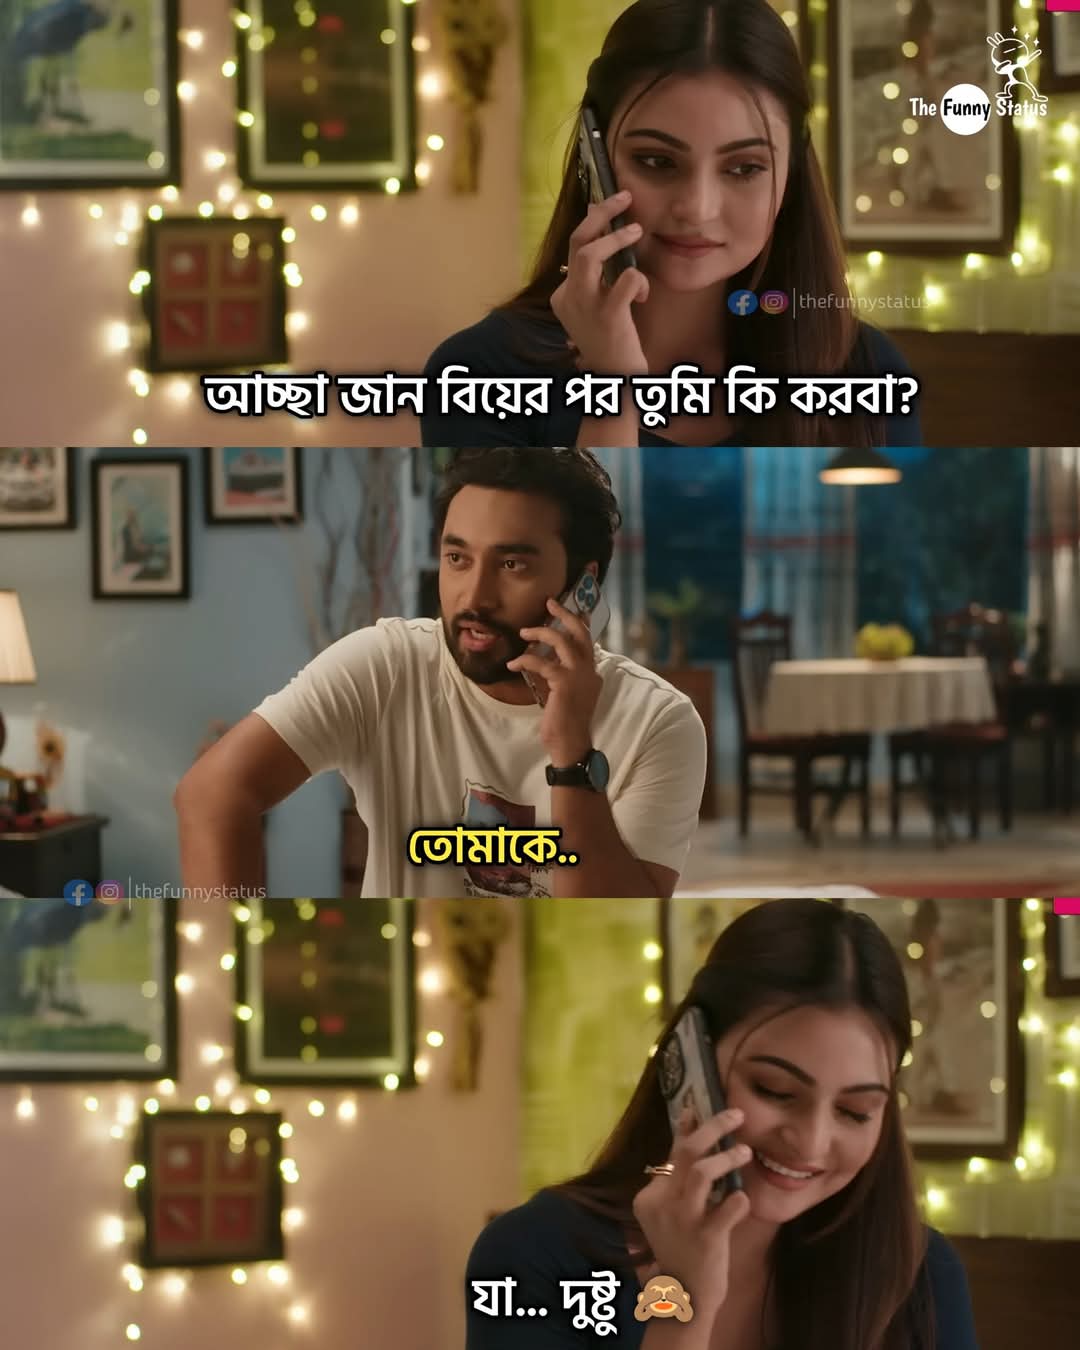
Text: আচ্ছা জান বিয়ের পর তুমি কি করবা?
তোমাকে..
যা... দুষ্টু
Label: Non Hate